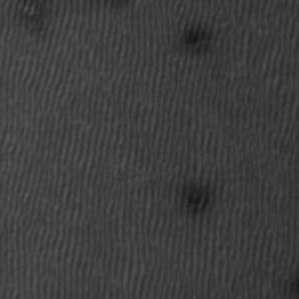
Label: frost